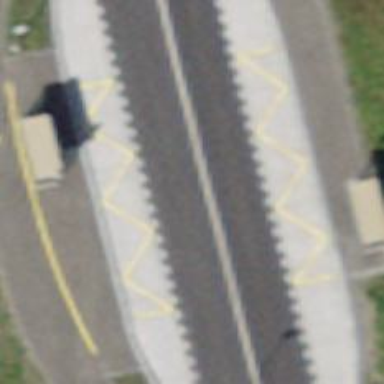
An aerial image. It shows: Bus stop with designated public transport stop position.